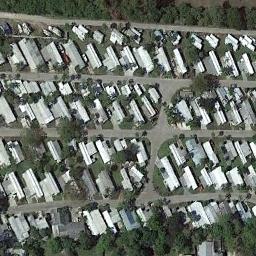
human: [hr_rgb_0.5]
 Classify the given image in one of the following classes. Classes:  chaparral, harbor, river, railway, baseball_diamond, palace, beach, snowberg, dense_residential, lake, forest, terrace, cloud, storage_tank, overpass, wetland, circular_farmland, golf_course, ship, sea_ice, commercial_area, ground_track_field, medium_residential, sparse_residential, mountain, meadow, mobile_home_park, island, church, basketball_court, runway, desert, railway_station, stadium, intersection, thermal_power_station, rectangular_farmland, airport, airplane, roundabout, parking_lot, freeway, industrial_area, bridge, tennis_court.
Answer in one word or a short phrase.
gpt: mobile_home_park